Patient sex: M
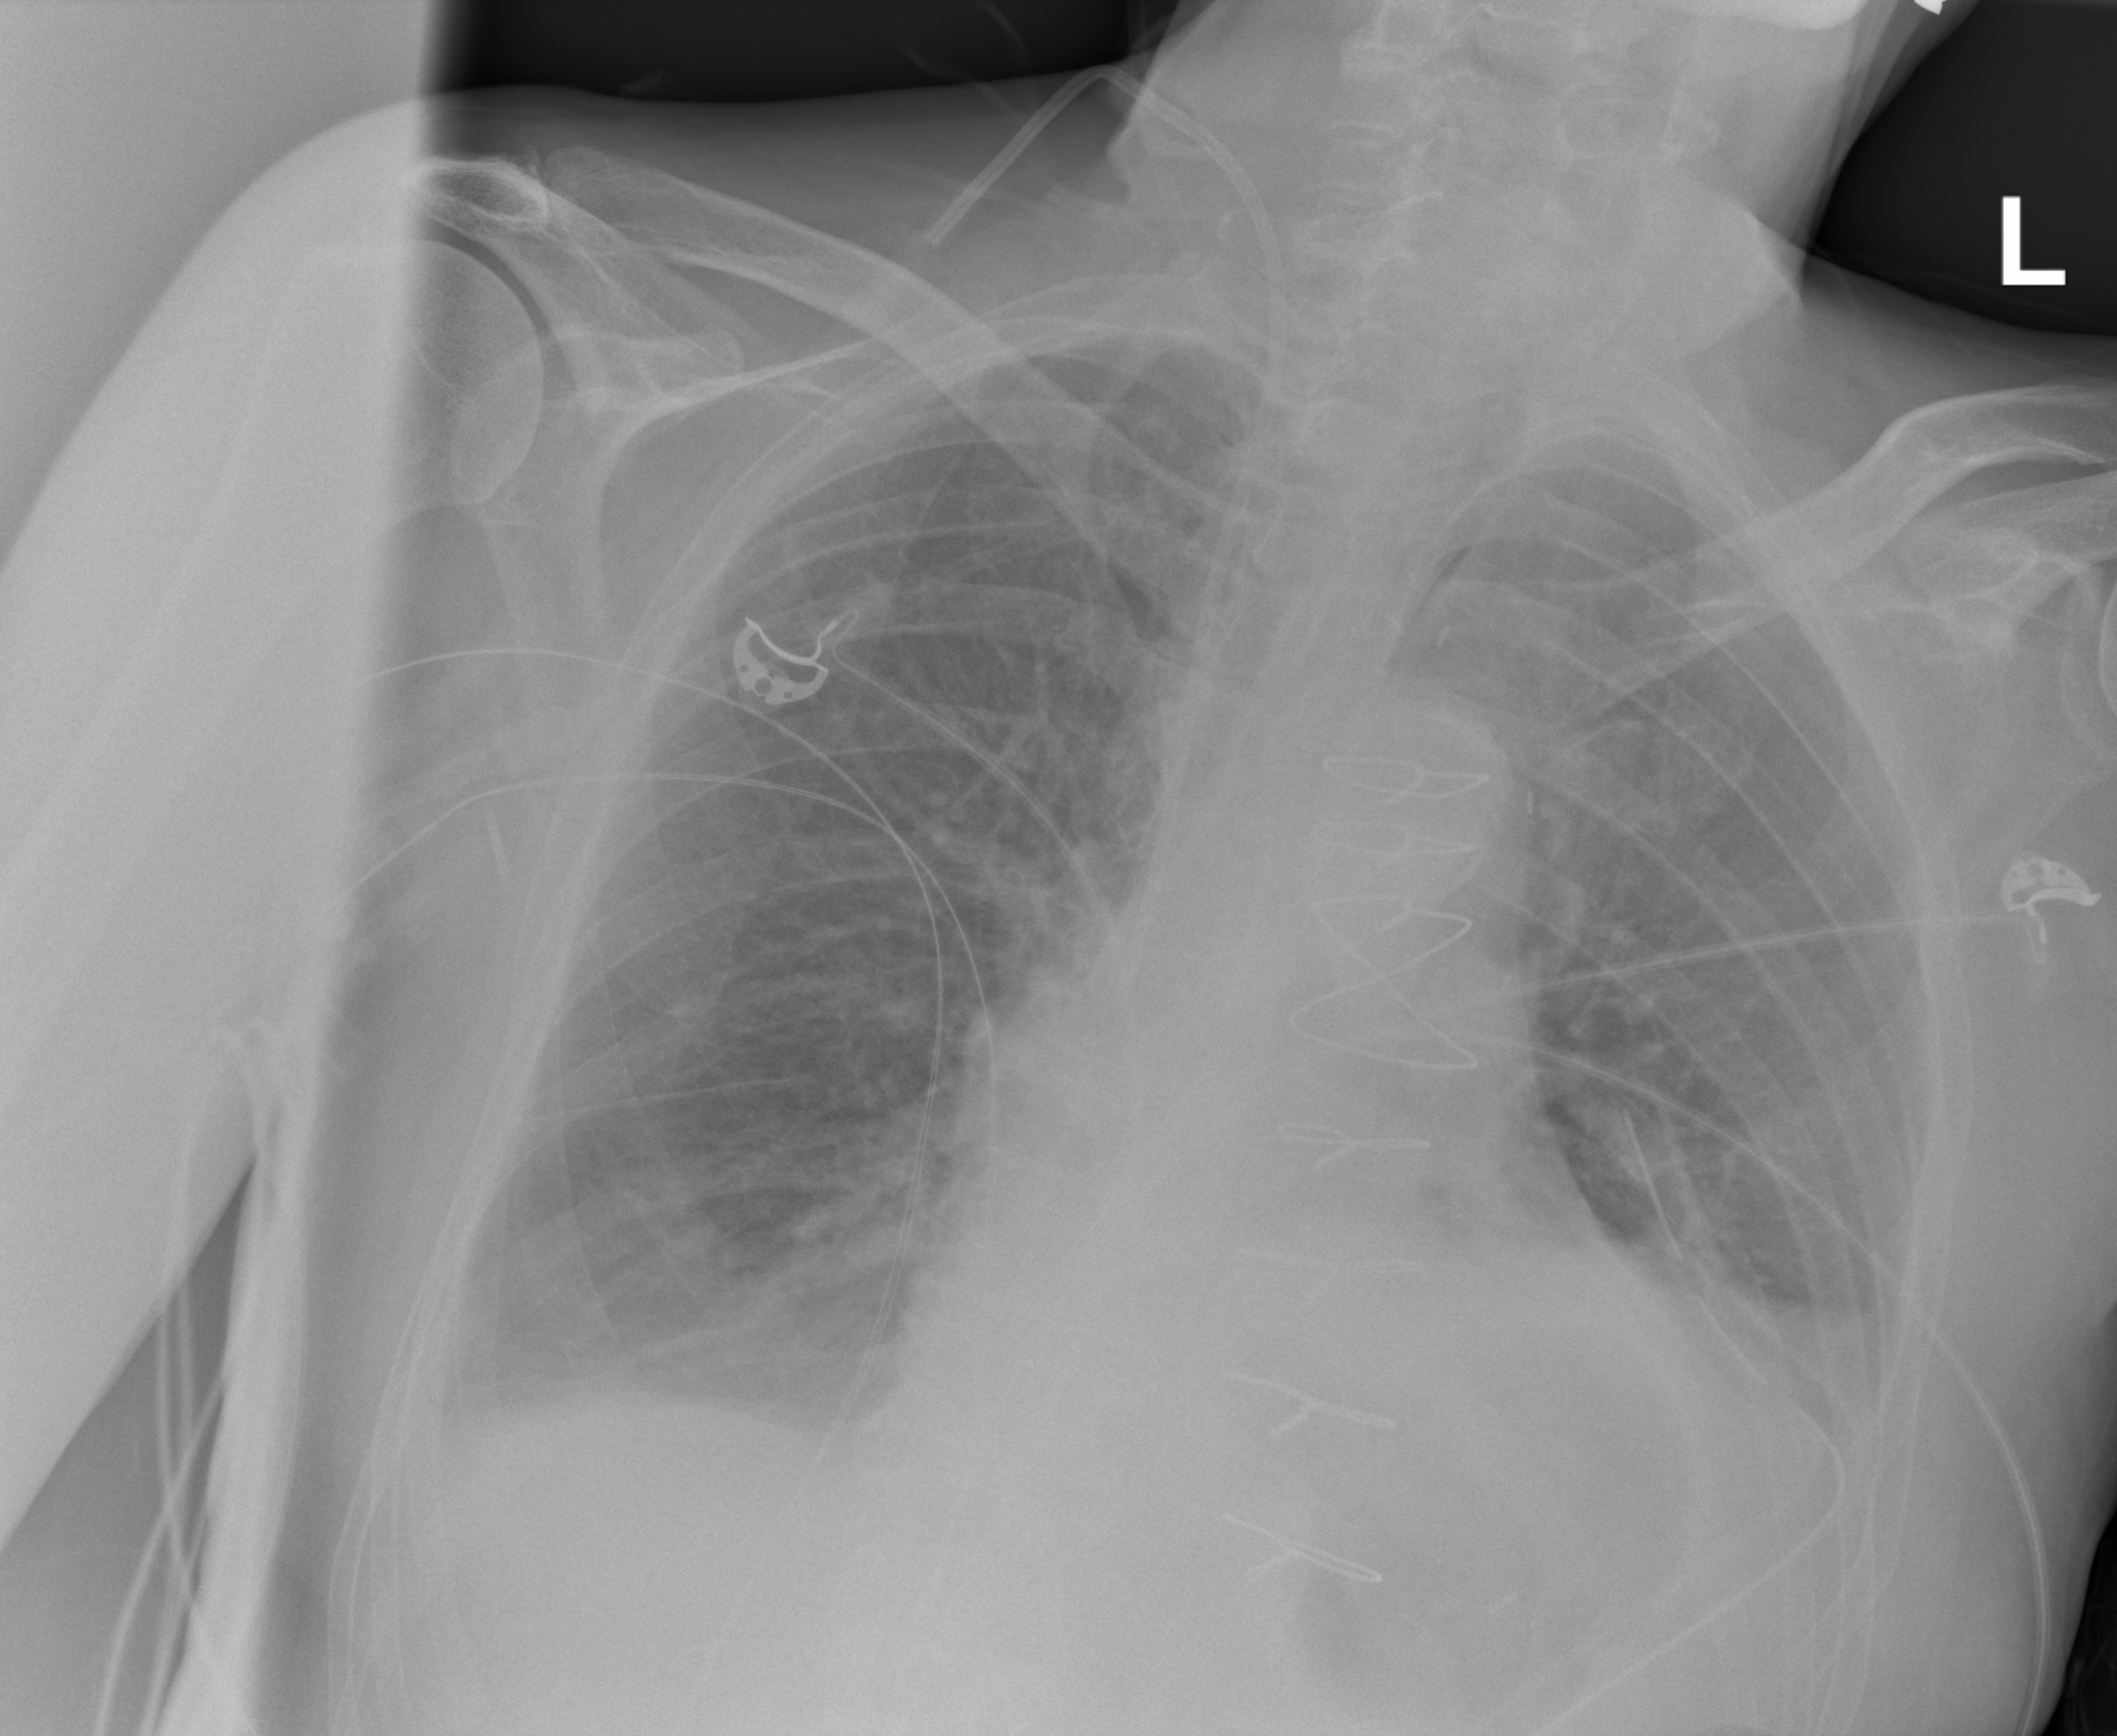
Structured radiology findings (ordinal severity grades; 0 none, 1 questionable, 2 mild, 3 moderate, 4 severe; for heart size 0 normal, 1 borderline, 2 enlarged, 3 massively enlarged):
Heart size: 1
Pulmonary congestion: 2
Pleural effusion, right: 2
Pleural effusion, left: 2
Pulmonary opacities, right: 1
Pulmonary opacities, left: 0
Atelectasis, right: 1
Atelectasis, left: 2